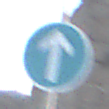
Verkehrszeichen: VorgeschriebeneFahrtrichtungGeradeaus
Umgebung: Outdoor, Nature
Tageszeit: SunriseSunset
Wetter: Clear
Licht: Natural
Jahreszeit: NotSpecified
Kontrast: LowContrast